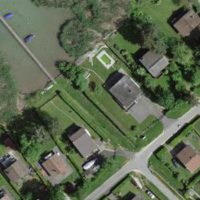
EUNIS habitat code: 55
Species observed at this site:
Veronica filiformis